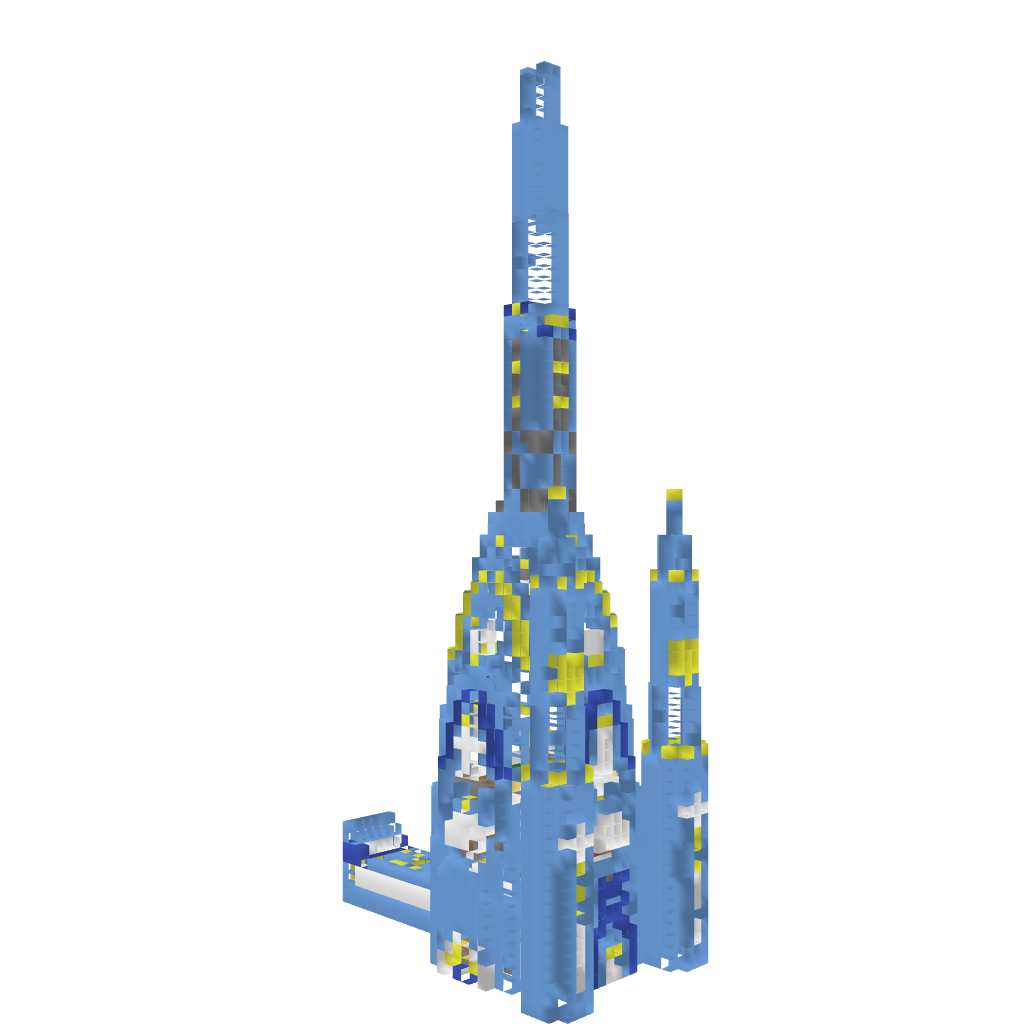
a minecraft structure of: the big rich castle high quality